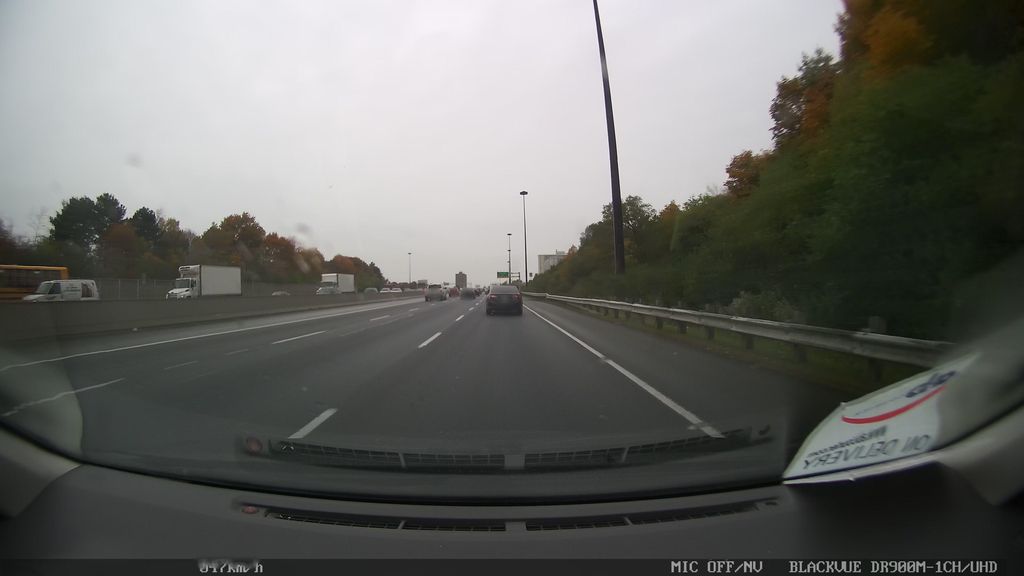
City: toronto